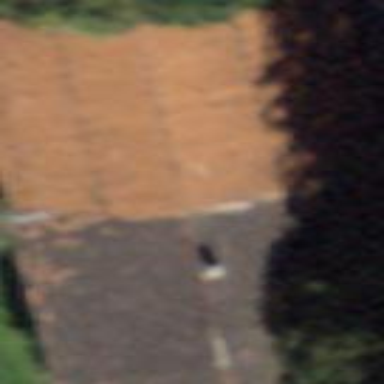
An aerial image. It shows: Farm building.